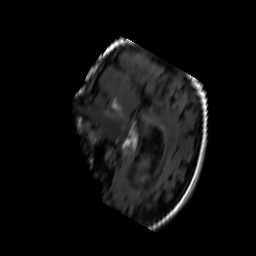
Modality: FLAIR
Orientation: sagittal
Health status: ill
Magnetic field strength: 3 T